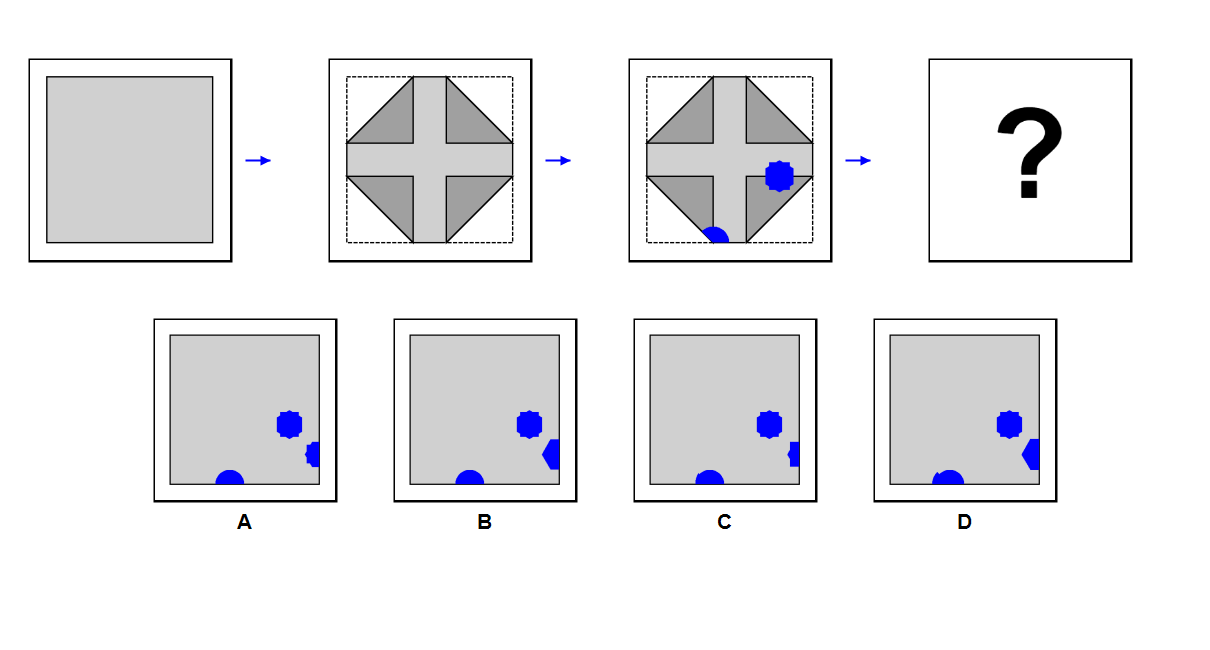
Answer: A